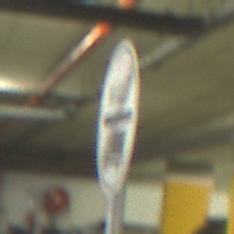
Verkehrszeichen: EndeMautpflicht
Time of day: NotSpecified
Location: Indoor (Special)
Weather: NotSpecified
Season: NotSpecified
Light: Artificial